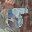
Label: 5